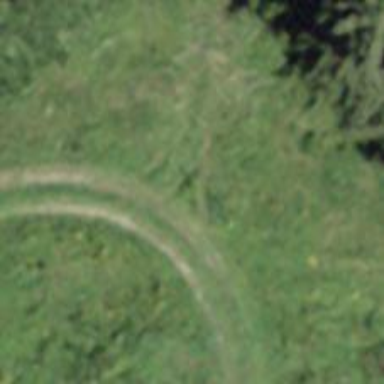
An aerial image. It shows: Gravel track with grade3 tracktype.